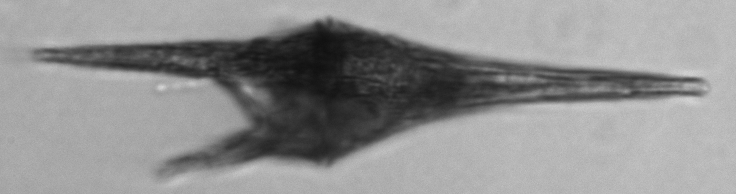
Label: Tripos_furca